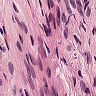
Metastatic tissue present: no